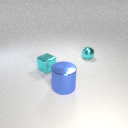
small cyan metal cube behind large blue metal cylinder